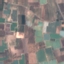
Land use / land cover: PermanentCrop